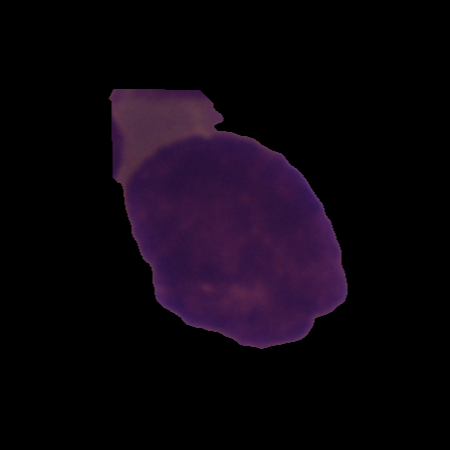
Label: cancer